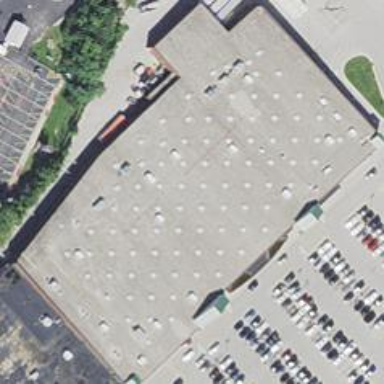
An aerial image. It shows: Retail building housing supermarket.